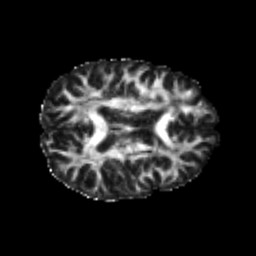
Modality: FA
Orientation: axial
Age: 22
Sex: male
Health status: healthy
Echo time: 0.074 s